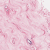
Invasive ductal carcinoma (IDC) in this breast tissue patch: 0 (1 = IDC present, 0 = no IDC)